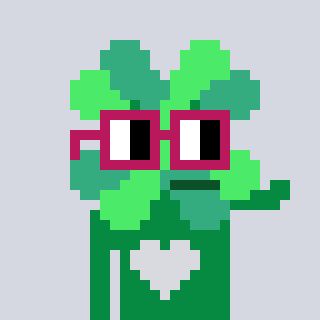
a pixel art character with square dark red glasses, a clover-shaped head and a green-colored body on a cool background